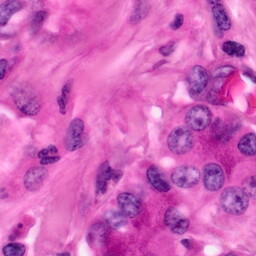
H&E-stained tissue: Pancreatic